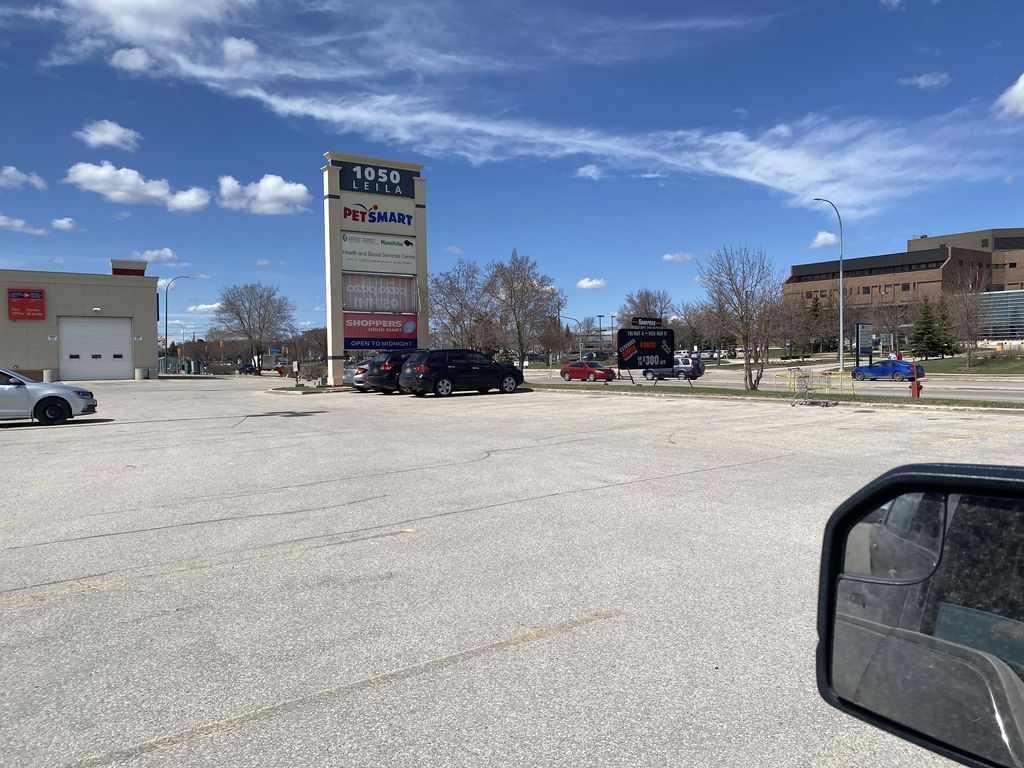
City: winnipeg